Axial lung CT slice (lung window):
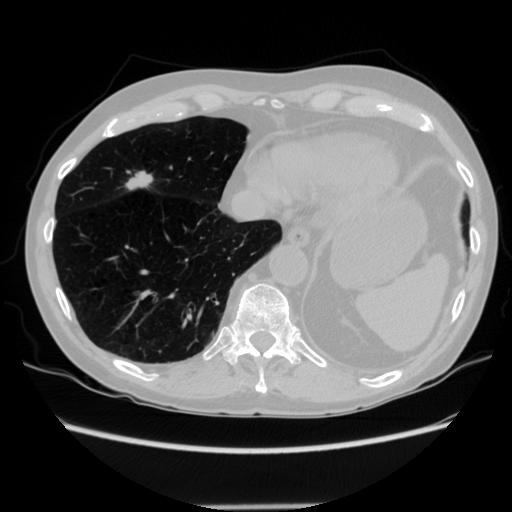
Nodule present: yes
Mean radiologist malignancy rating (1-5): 4.75